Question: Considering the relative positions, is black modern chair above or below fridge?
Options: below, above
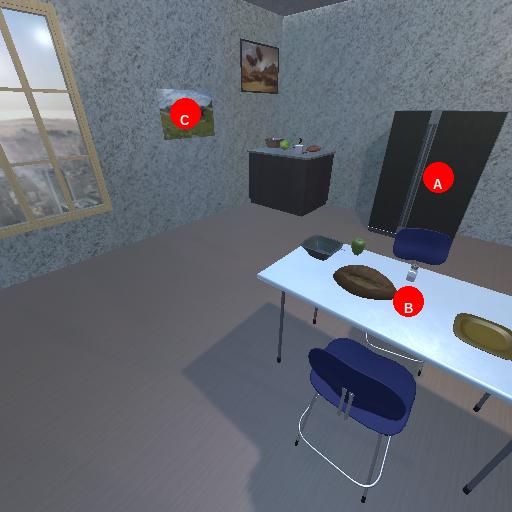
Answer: below